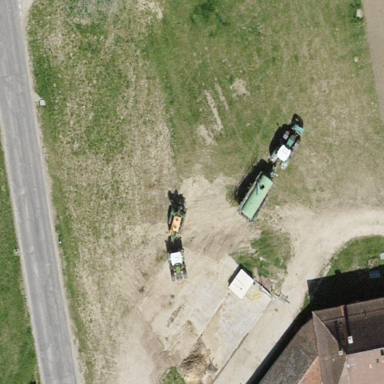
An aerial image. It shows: Farmyard area.